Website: walmart
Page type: address-validator
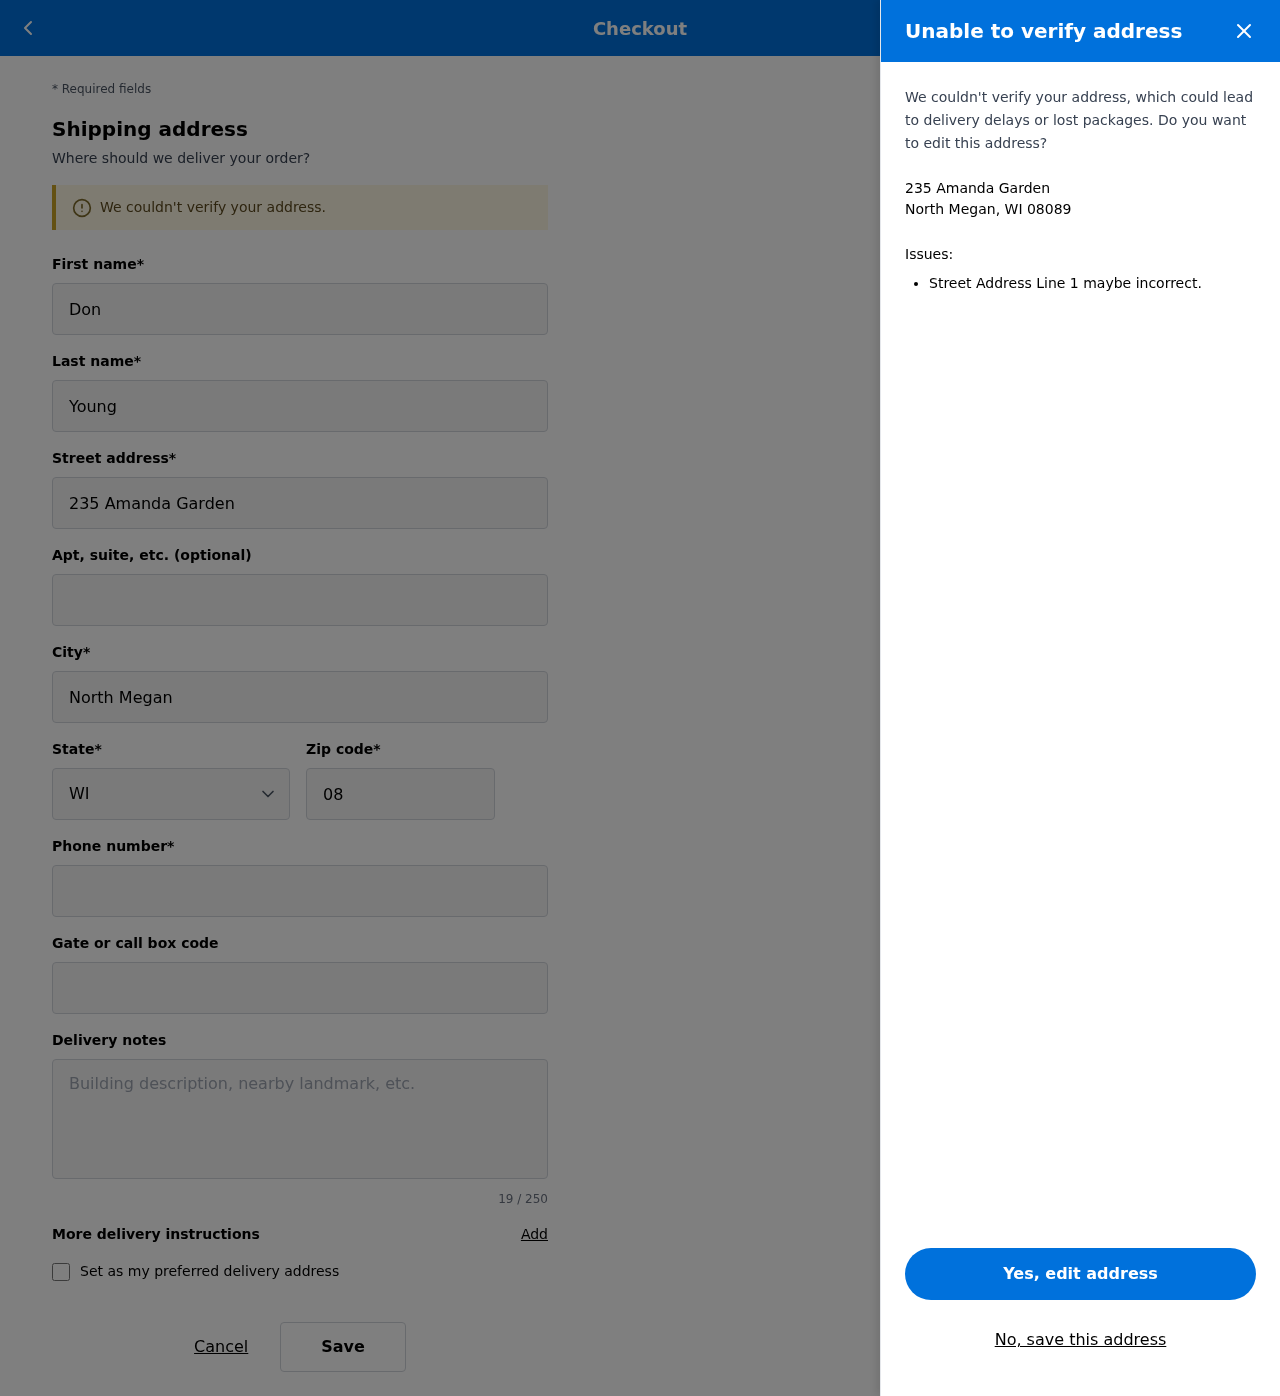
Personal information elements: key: PII_CITY_STATE_ZIP
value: North Megan, WI 08089
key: PII_DELIVERY_INSTRUCTIONS
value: Ring doorbell twice
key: PII_STATE_ABBR
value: WI
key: PII_STREET
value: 235 Amanda Garden
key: PII_FIRSTNAME
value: Don
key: PII_LASTNAME
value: Young
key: PII_CITY
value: North Megan
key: PII_POSTCODE
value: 08089
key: PII_PHONE
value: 4997682210
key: PII_SECURITY_CODE
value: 2907